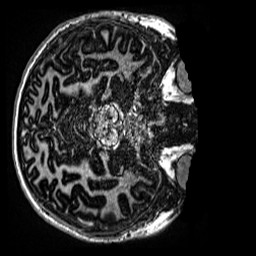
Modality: MP2RAGE
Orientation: axial
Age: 12
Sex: male
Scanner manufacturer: siemens
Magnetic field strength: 3 T
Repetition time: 4 s
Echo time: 0.00299 s